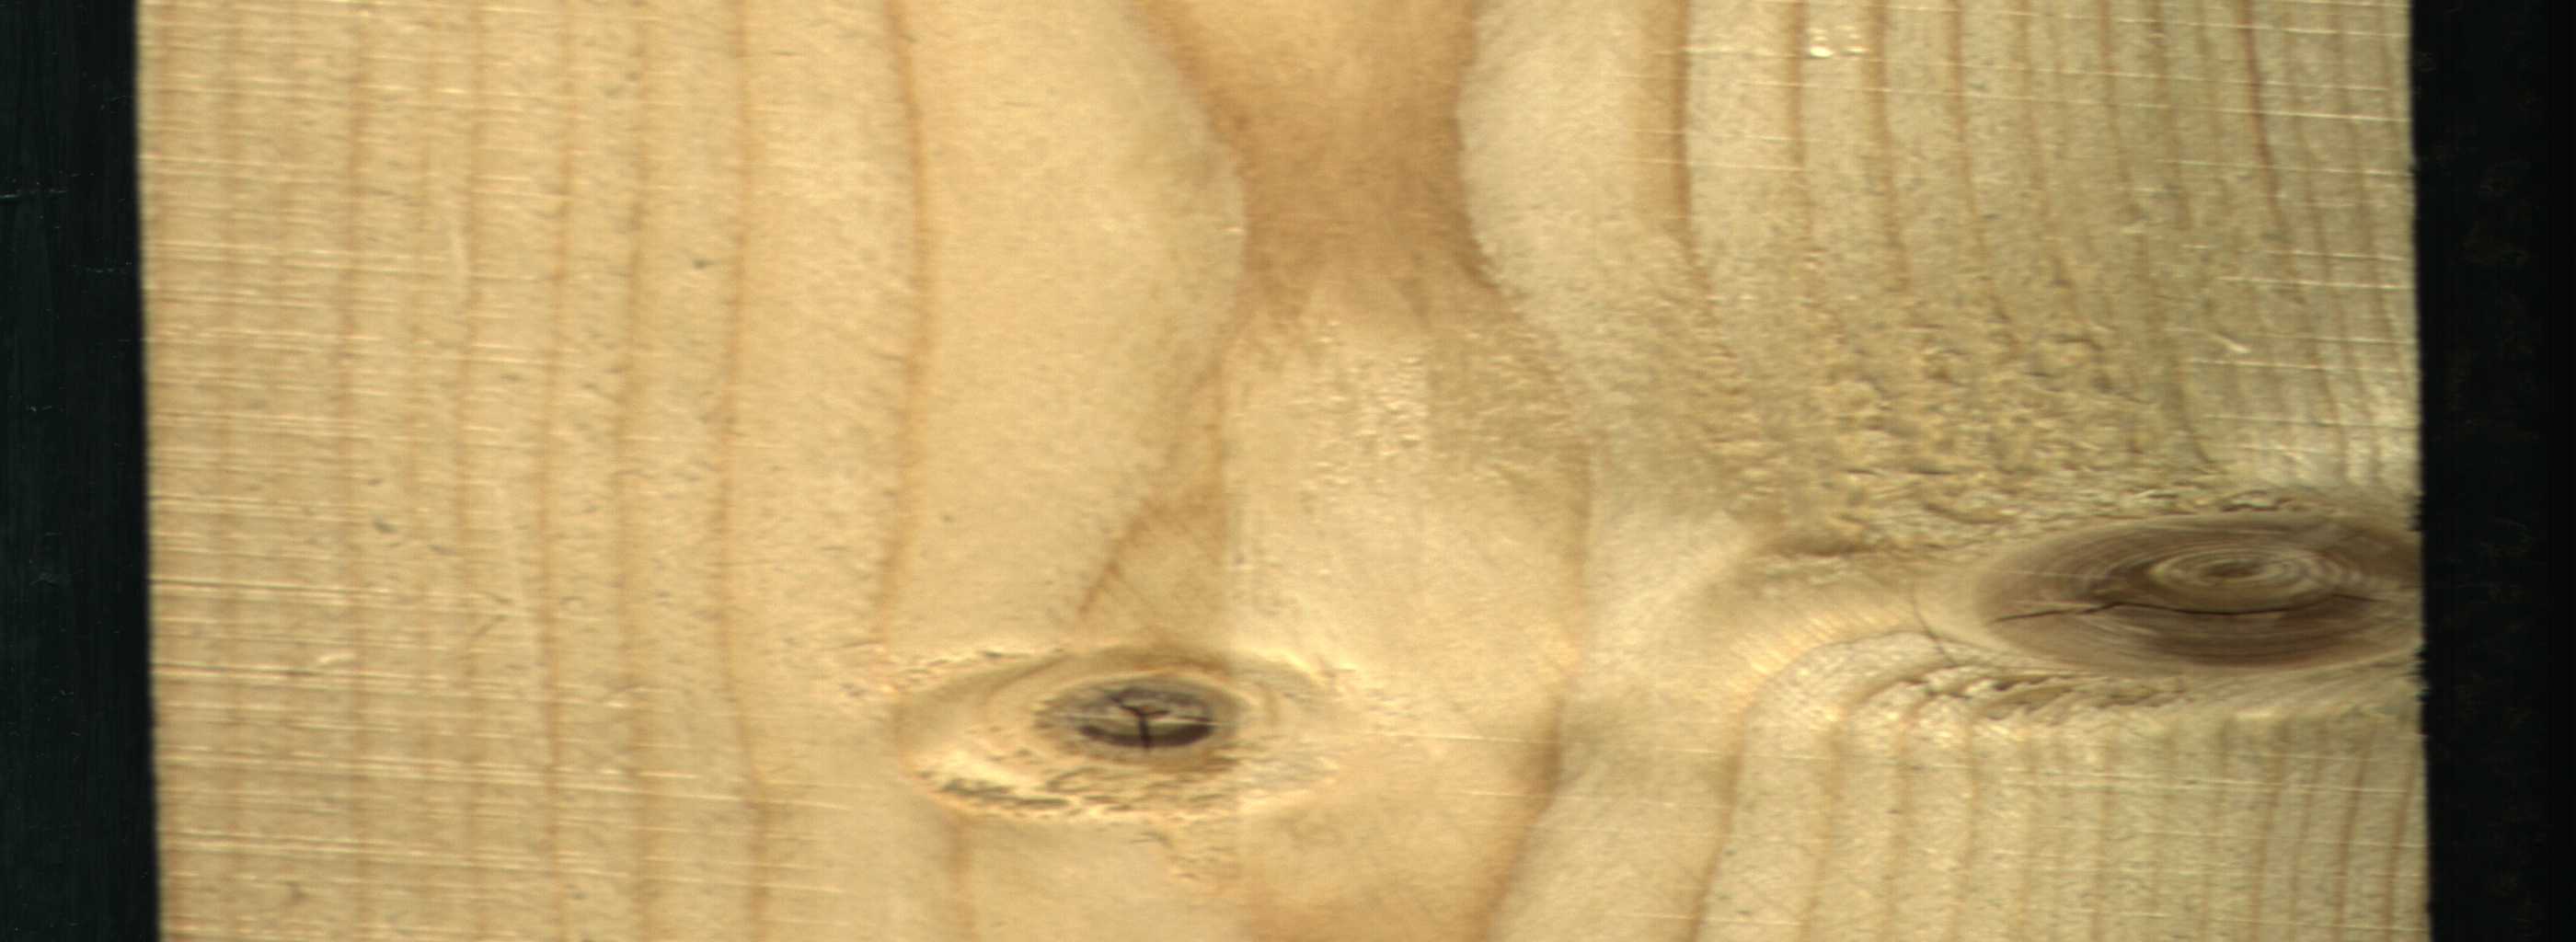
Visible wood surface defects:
knot_with_crack
knot_with_crack